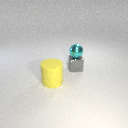
small gray metal cube to the right of large yellow rubber cylinder